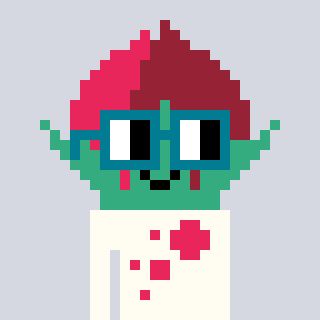
a pixel art character with square dark green glasses, a rosebud-shaped head and a grayscale-colored body on a cool background